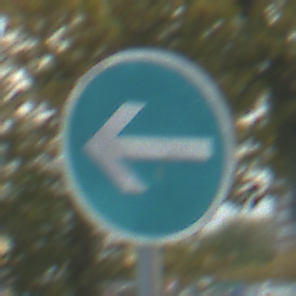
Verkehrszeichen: VorgeschriebeneFahrtrichtungHierLinks
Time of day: MorningAfternoon
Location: Outdoor (Urban)
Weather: PartlyCloudy
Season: NotSpecified
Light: Natural